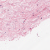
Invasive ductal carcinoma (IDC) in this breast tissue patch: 0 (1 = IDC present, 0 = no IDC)